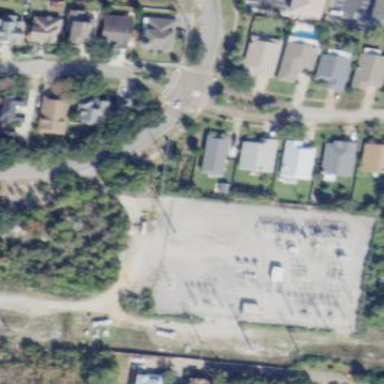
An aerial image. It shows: Outdoor distribution-level power substation enclosed by fence.